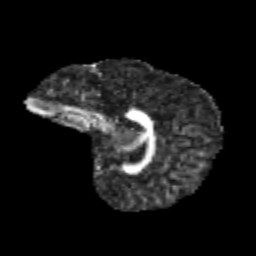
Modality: FA
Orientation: sagittal
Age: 9
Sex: female
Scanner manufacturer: siemens
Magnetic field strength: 3 T
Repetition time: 3.8 s
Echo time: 0.07 s